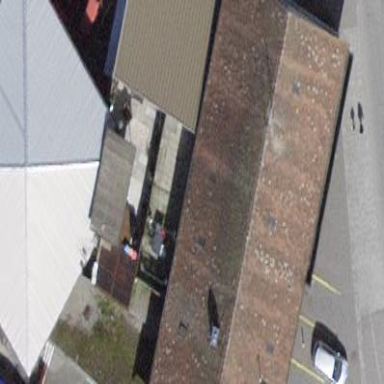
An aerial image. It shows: Building housing car repair shop.